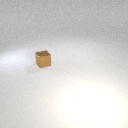
small brown metal cube